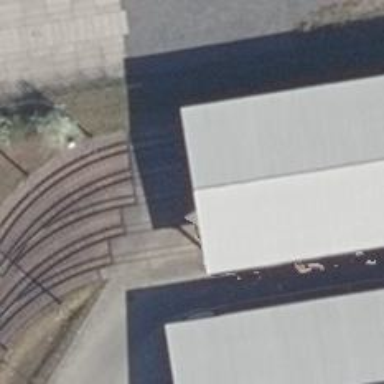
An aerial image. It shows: Tram railway tunnel.